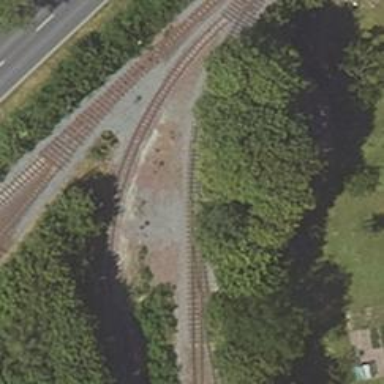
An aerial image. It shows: Railway switch.